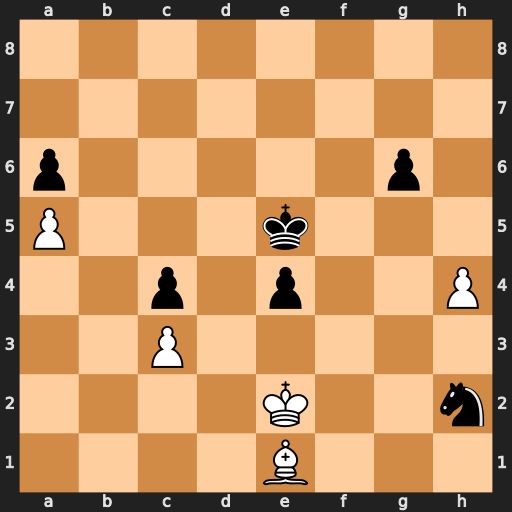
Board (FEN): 8/8/p5p1/P3k3/2p1p2P/2P5/4K2n/4B3
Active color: w
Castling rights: -
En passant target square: -
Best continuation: Bg3+ Kf5 Bxh2